Question: In Visual Studio Express For Web 2012 if razor view is formatted, formatter adds extra spaces to end
of javascript string. This causes invalid data to be passed.
Before formatting:
'''
@if (!(Model.Entity is Palk) && Model.Entity.CanInsert && !Model.IsNew())
{
<input type="button" id="add_grid_top" class='button' value='@I("Lisa")'
title='@(I("Lisa dokument") + " (Ctrl+N)")'
onclick="javascript:replaceTab( 'Detail?' +$.param({ _entity:'@Model.FormName',
_vmnr: @Model.Vmnr }))" />
}
'''
After pressing Ctrl+K D :
'''
@if (!(Model.Entity is Palk) && Model.Entity.CanInsert && !Model.IsNew())
{
<input type="button" id="add_grid_top" class='button' value='@I("Lisa")'
title='@(I("Lisa dokument") + " (Ctrl+N)")'
onclick="javascript:replaceTab( 'Detail?' +$.param({ _entity:'@Model.FormName ',
_vmnr: @Model.Vmnr }))" />
}
'''
Note that string
'''
'@Model.FormName'
'''
is formatted to
'''
'@Model.FormName '
'''
This causes invalid data to be passed to controller.
How to disable such formatting ?
ASP.NET MVC3, C#, jquery and Microsoft Visual Studio Express For Web 2012 are used.
I tried
Tools / Options / Text Editor / HTML / Tabs settings but problem persist.
In Tab window Indenting does not change behaviour.
If Keep tabs is selected, two tabs are inserted after FormName.
If Insert spaces is selected, 8 spaces are inserted to after FormName.
I unchecked also some options in formatting tab but this does not cause any changes.
How to fix this ?

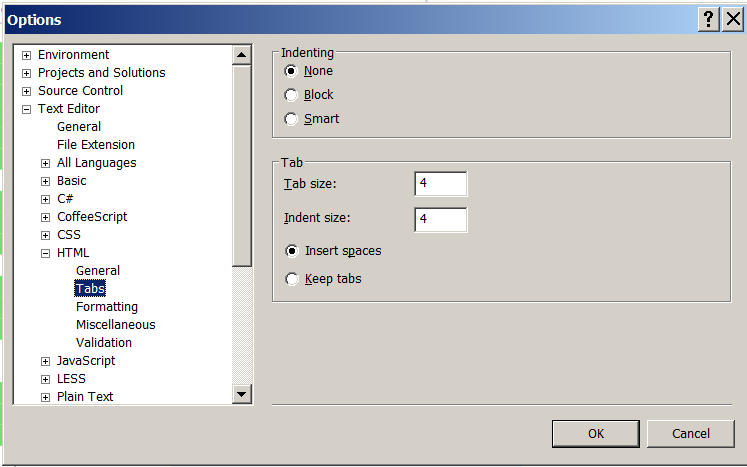
Answer: Go into options and change tab to equal 4 spaces. I believe the tab character is your issue.